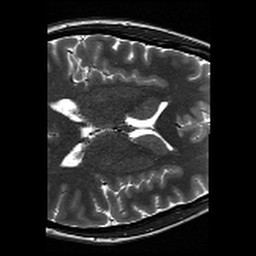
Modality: T2w
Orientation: axial
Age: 29
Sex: female
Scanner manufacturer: siemens
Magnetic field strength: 3 T
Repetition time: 13.15 s
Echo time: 0.082 s